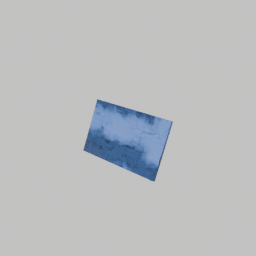
Label: decoration